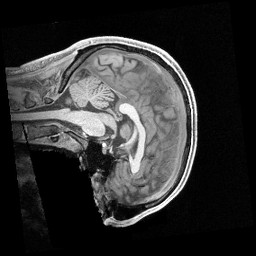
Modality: T1w
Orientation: sagittal
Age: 19
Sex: male
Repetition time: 2.4 s
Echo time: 0.00222 s